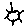
Label: sun